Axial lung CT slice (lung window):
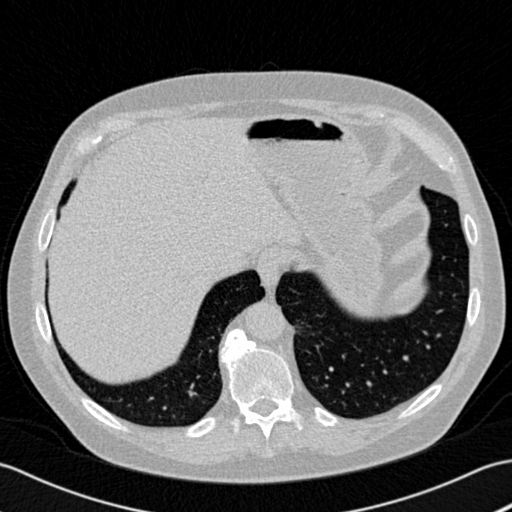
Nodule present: no